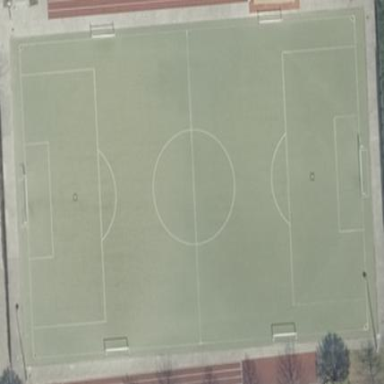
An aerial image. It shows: Soccer pitch with artificial turf designed for leisure and sports activities.